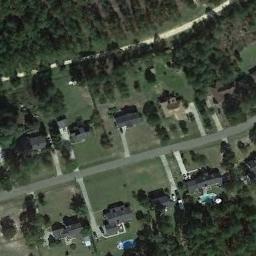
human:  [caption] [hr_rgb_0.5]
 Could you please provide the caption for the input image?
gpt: There are trees of different colors next to the medium-sized houses .

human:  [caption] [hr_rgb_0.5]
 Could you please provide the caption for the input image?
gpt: The medium residential area has some houses arranged in lines and a forest is next to the medium residential area .

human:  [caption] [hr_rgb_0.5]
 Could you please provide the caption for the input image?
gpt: The medium residential is on the grass next to some trees .

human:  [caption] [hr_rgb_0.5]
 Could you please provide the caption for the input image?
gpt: There are many green trees and some black buildings on the medium residential area .

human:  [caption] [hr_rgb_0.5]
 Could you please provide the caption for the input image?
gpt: Many buildings are in medium residential area .